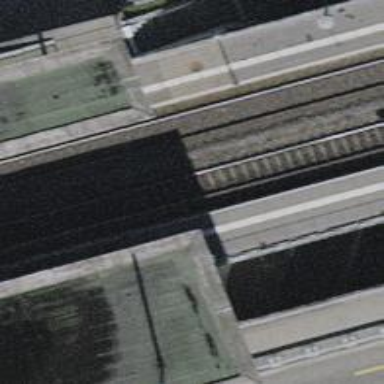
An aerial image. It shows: Stop position for public transport at railway stop.